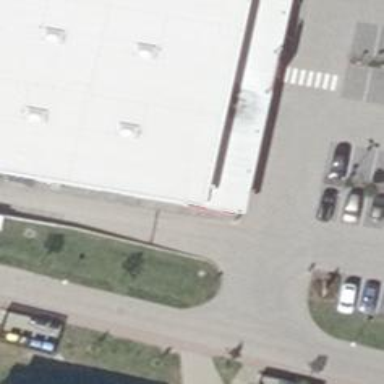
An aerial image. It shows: Bakery.